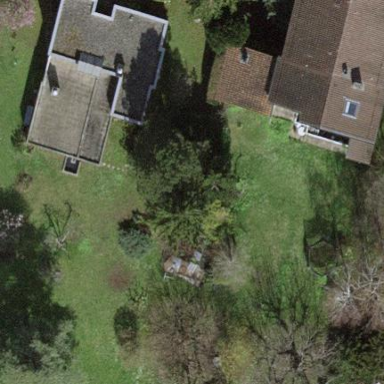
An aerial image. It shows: Garden enclosed by fence.